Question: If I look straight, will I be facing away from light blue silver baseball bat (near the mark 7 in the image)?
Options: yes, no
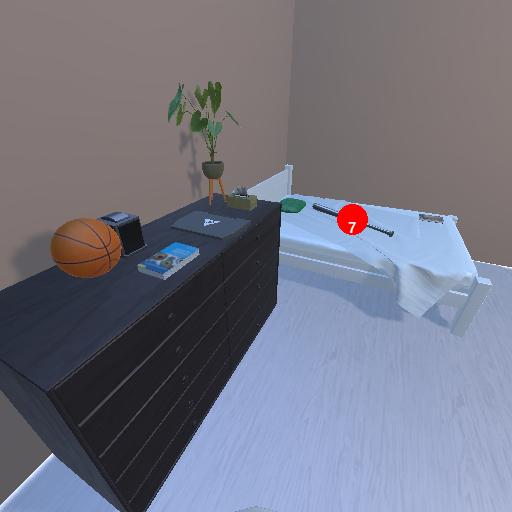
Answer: yes